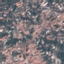
Land use / land cover class: Residential